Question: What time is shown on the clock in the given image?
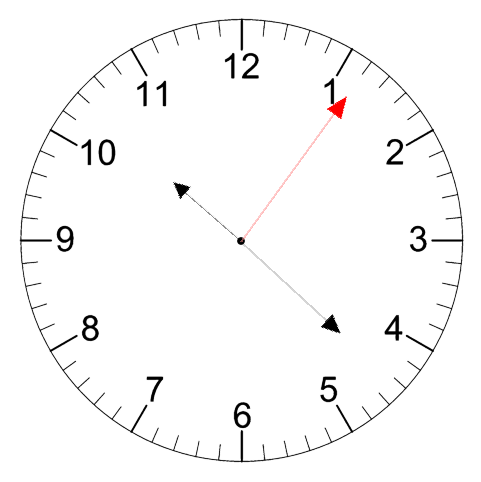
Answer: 10:22:06